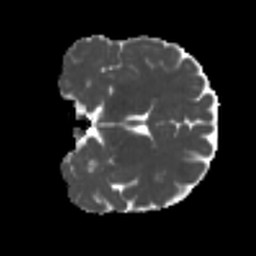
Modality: MD
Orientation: coronal
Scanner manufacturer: siemens
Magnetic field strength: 3 T
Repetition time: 4 s
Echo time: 0.0594 s